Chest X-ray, PA view. Patient: 61 years old, sex M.
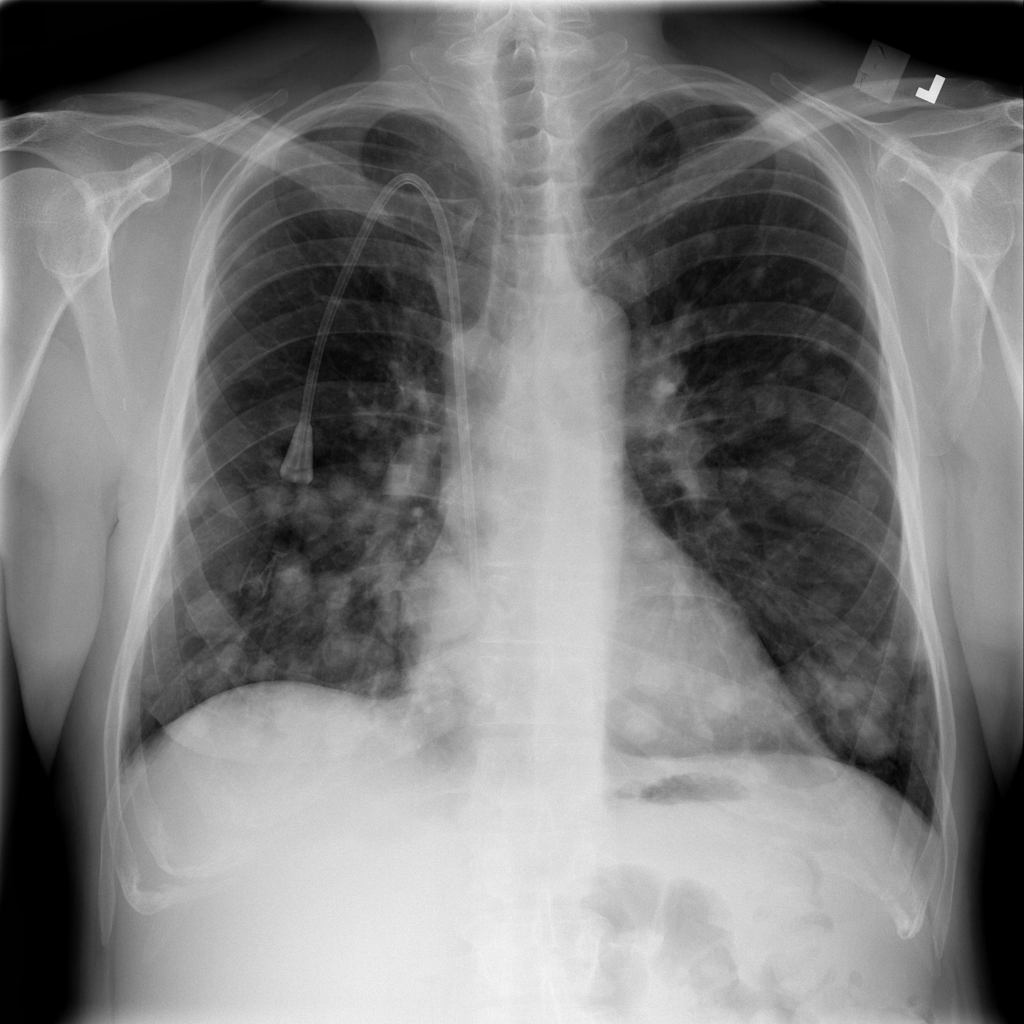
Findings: No Finding